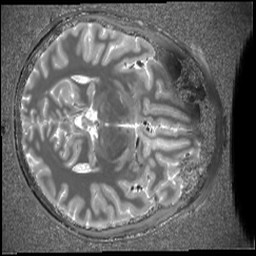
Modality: T1map
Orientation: axial
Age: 27
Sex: male
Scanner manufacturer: siemens
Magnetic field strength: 6.98 T
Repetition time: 6 s
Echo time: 0.00283 s